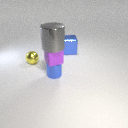
small yellow metal sphere in front of large blue metal cube